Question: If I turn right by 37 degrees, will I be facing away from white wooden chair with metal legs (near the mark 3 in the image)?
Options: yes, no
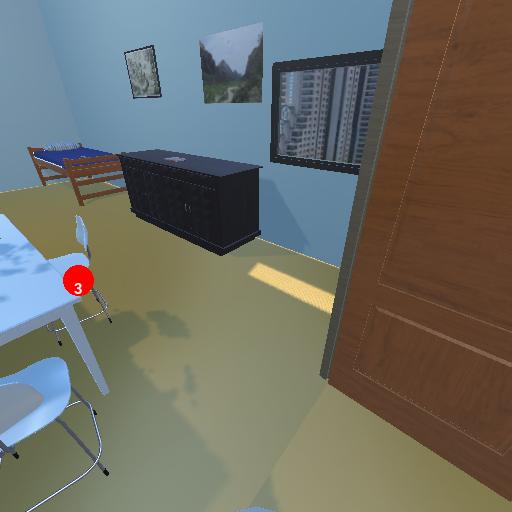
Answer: yes